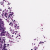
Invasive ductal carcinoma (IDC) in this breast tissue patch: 1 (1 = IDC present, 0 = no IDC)